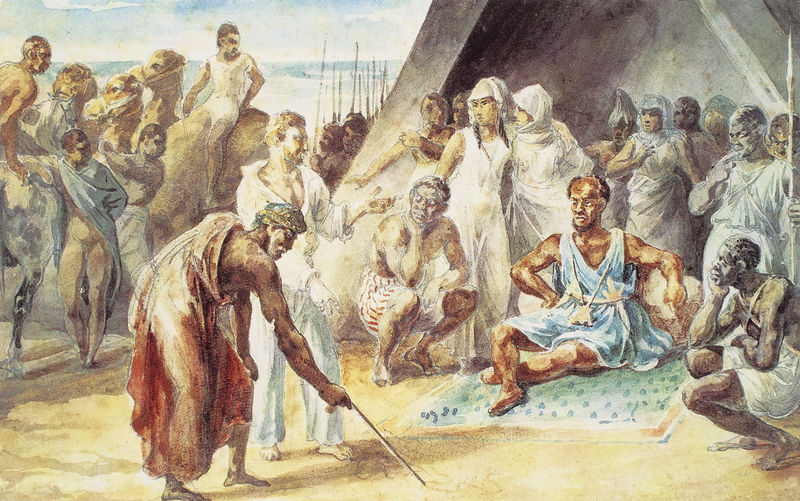
Titel: Der Minister des Königs Zaide zeichnet die Landkarte Europas nach
Künstler: Théodore Géricault
Institution: Privatbesitz
Schlagwörter: blau, gemälde, himmel, mann, meer, schatten, umhang, wolken, aquarell, frauen, menschen, sand, sitzen, frau, männer, schwarz, zeichnung, gespräch, malerei, teppich, versammlung, präsentation, boden, gewand, mantel, sitzend, gewänder, pferde, stock, reiten, stab, fischer, steinig, warm, afrika, farben, fels, wüste, gefolge, könig, soldaten, zeigen, exotisch, farbige, schwarze, hocken, waffen, knien, herrscher, malen, armee, arabisch, dunkelhäutig, zeichnen, schreiben, krieger, empfang, lanzen, speer, speere, jerusalem, kolonialismus, zelt, kamel, kamele, pythagoras, rechnen, nomaden, himmel7, en, wüszte, kampel